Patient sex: M
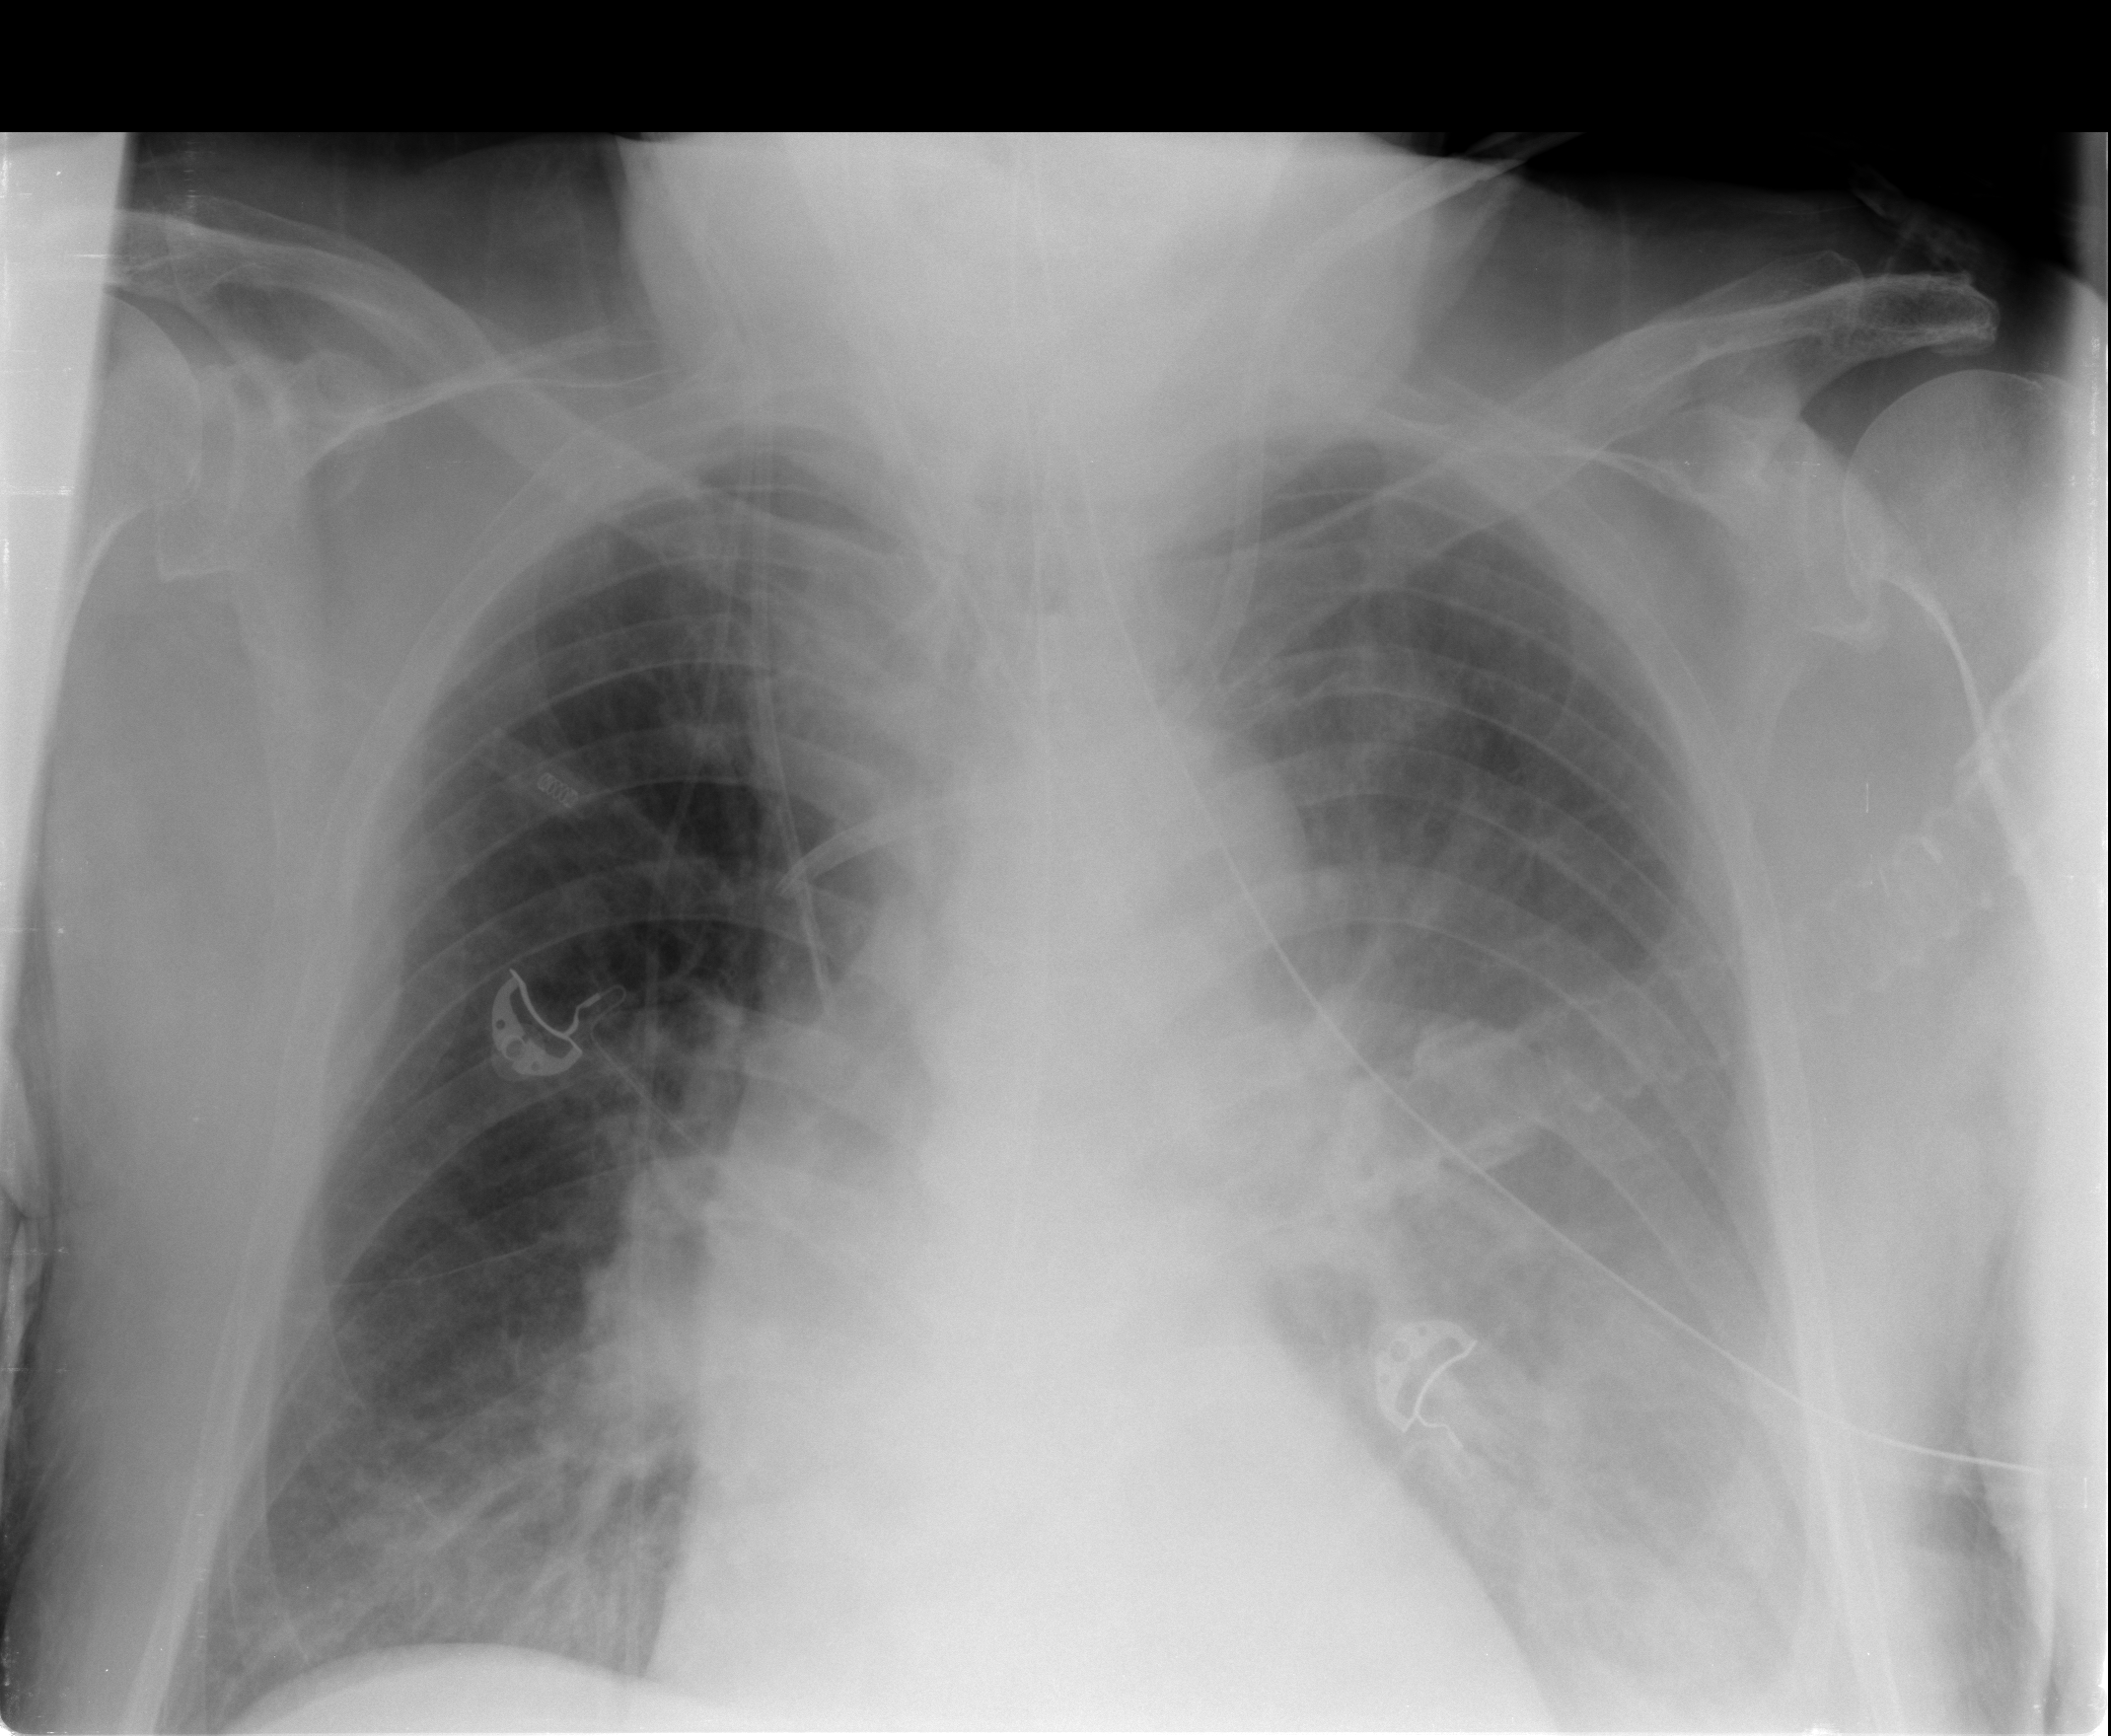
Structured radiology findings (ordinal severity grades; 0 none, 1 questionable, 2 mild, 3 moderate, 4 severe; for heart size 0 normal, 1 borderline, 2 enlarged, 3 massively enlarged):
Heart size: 0
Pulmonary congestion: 0
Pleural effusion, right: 0
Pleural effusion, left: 2
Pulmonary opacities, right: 2
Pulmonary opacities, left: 0
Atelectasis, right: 2
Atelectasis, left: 2